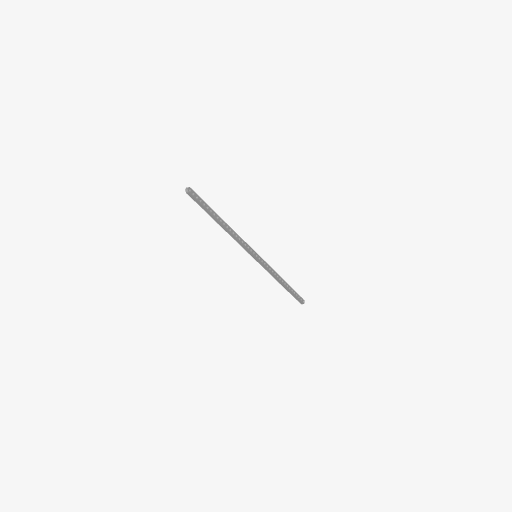
Part: FlatBeam41H